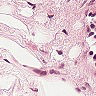
Metastatic tissue present: no